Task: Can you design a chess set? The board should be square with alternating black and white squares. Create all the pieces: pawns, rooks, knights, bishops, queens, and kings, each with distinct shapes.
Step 3995:
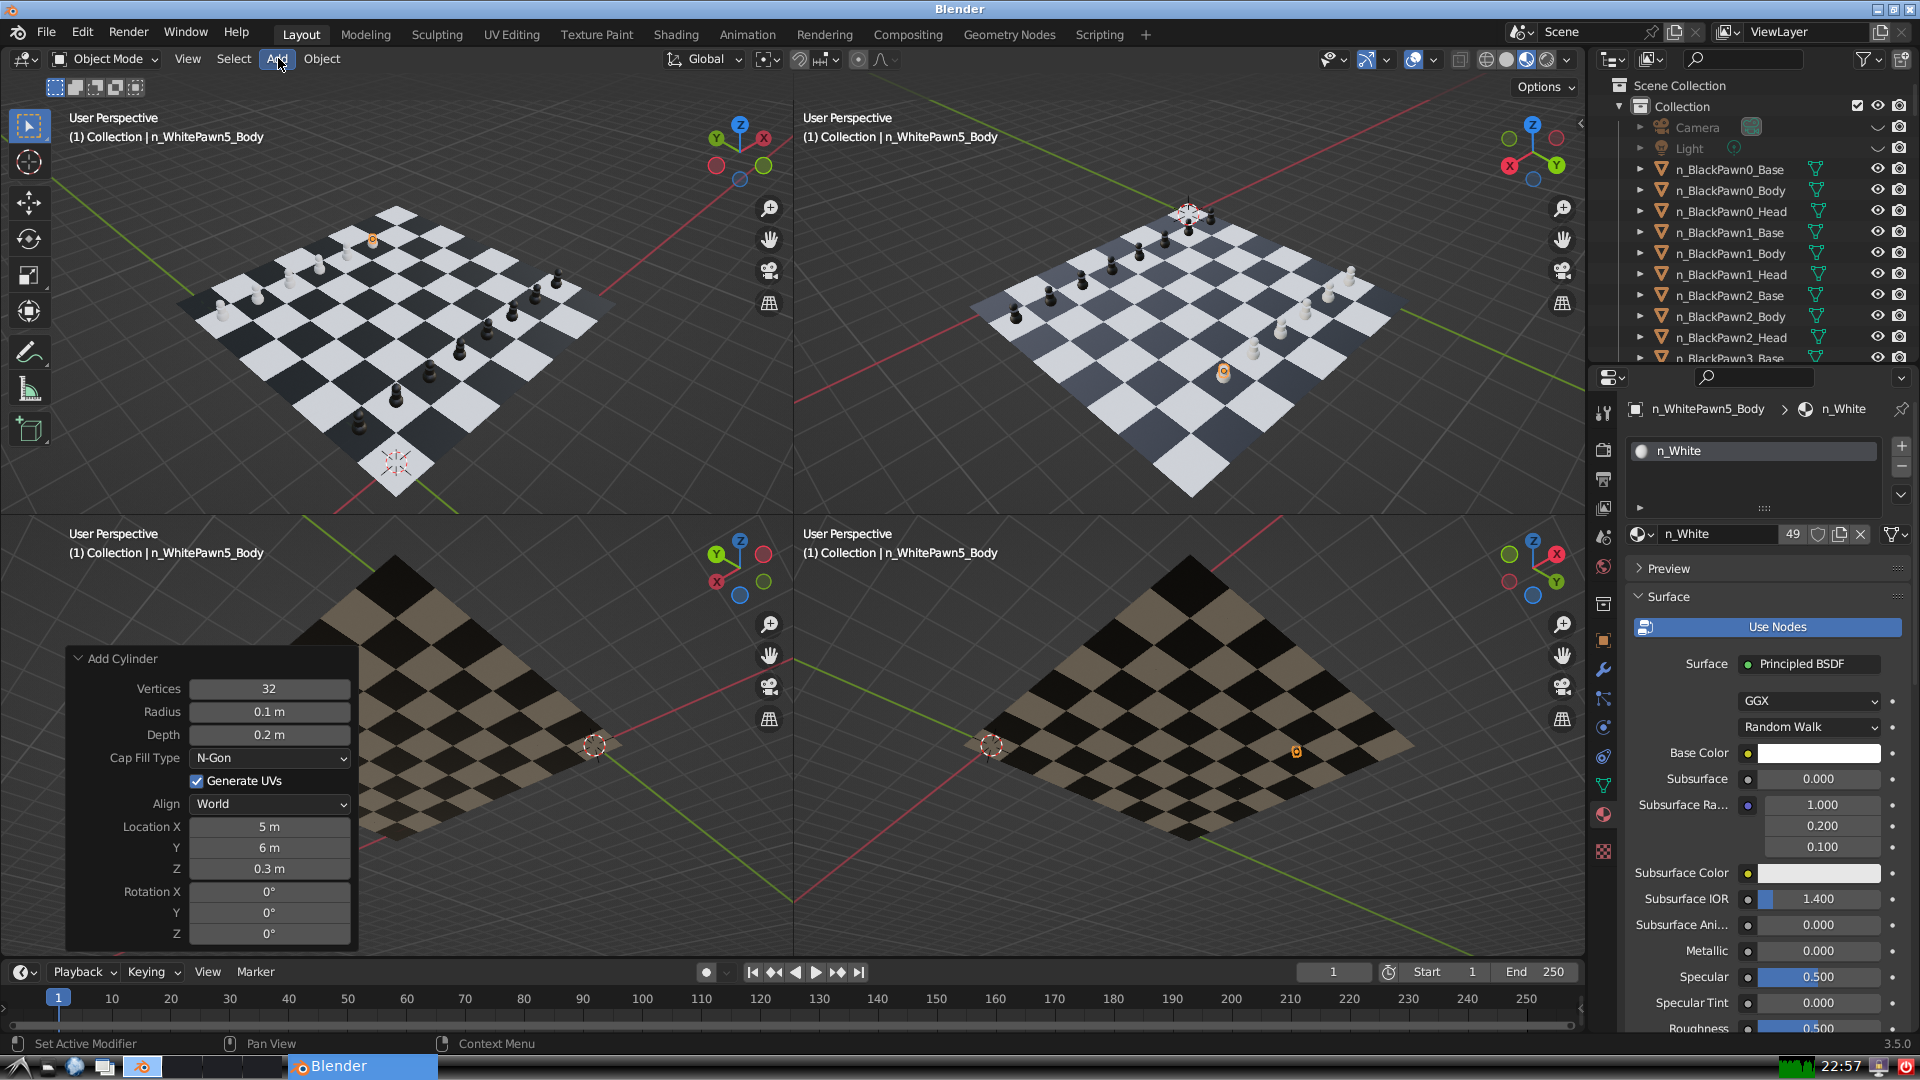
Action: click: no